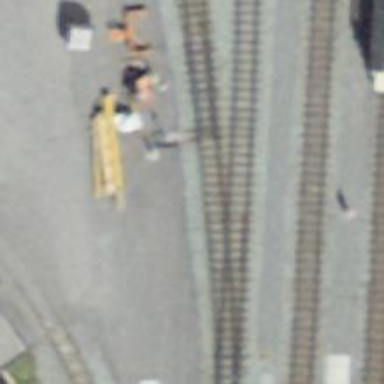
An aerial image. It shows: Narrow-gauge railway in service yard. The railway is electrified with contact line.